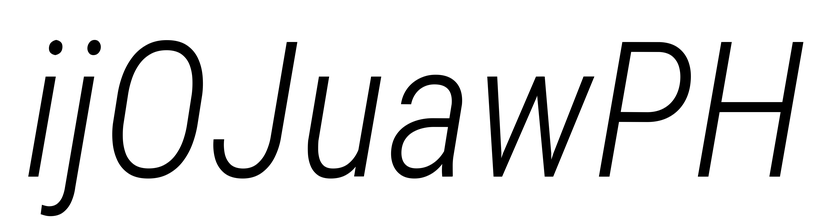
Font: Roboto-Italic_Condensed_Light_Italic